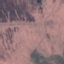
Label: HerbaceousVegetation